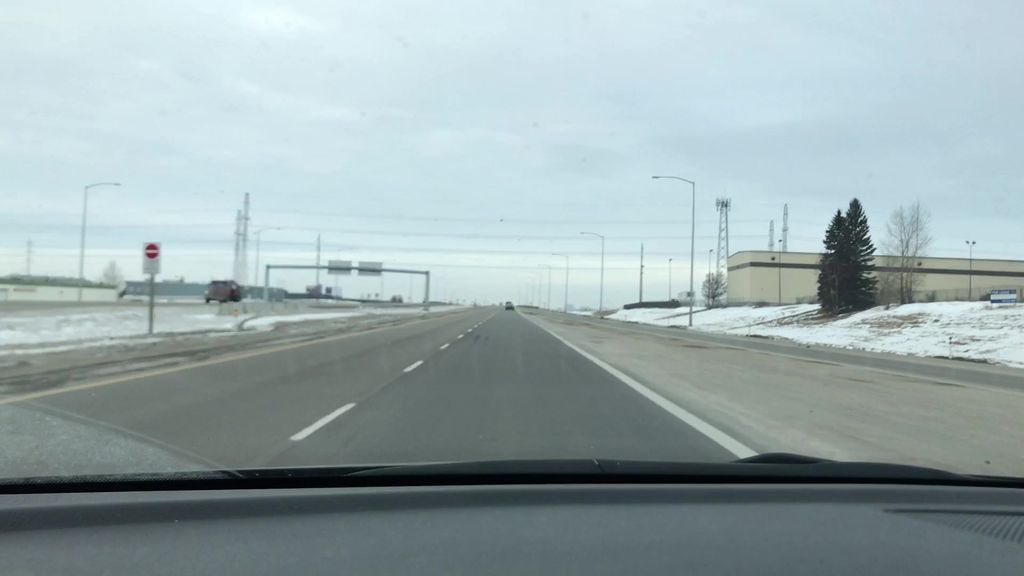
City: edmonton